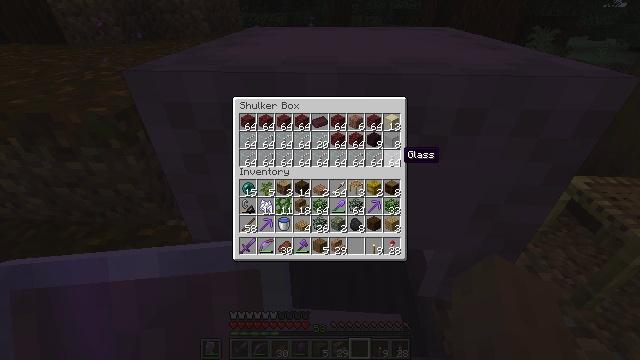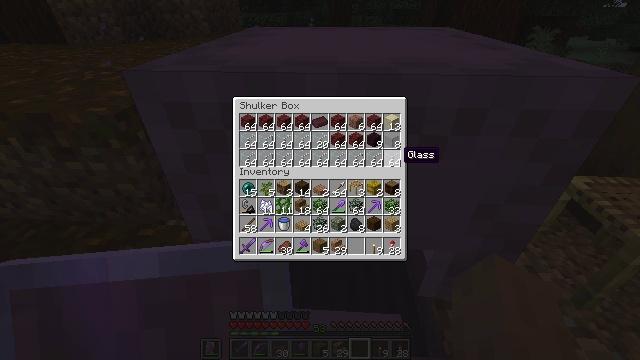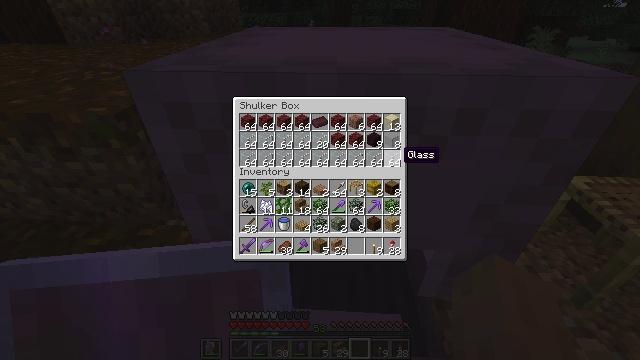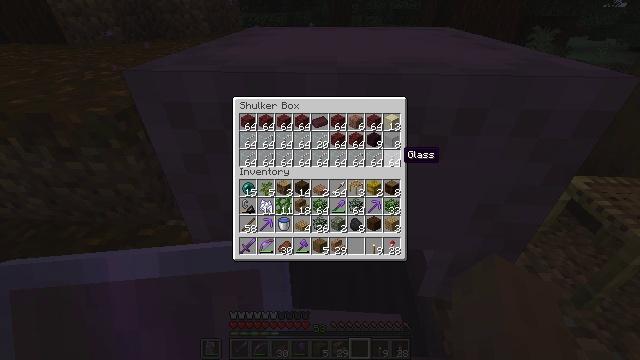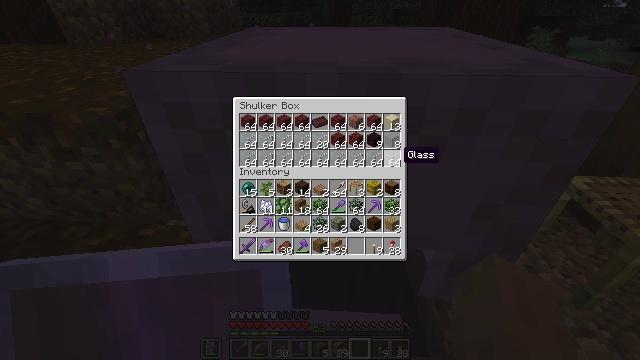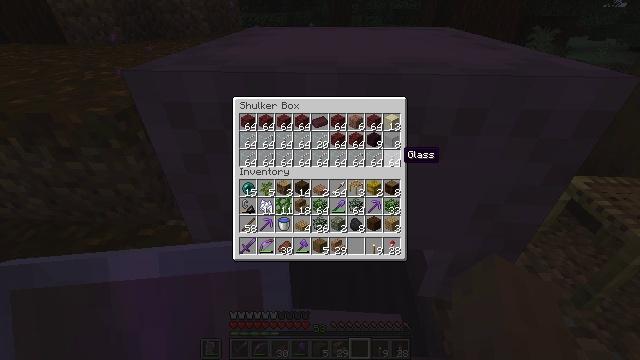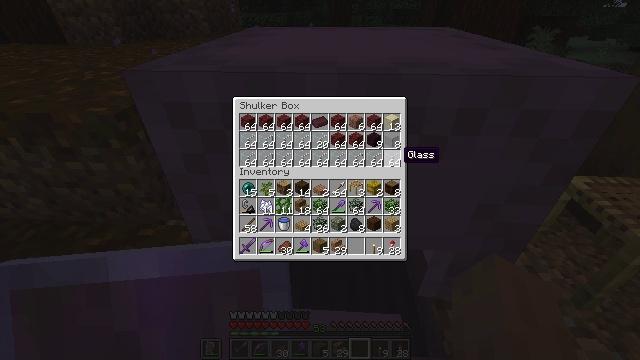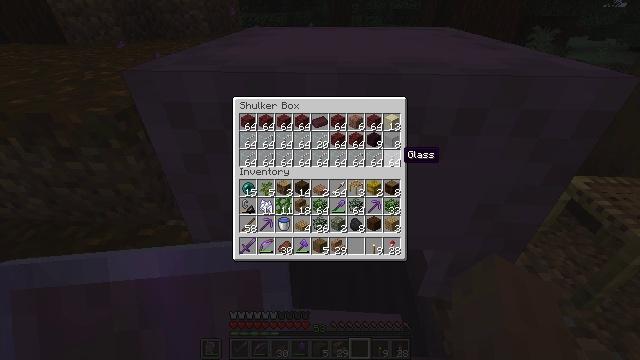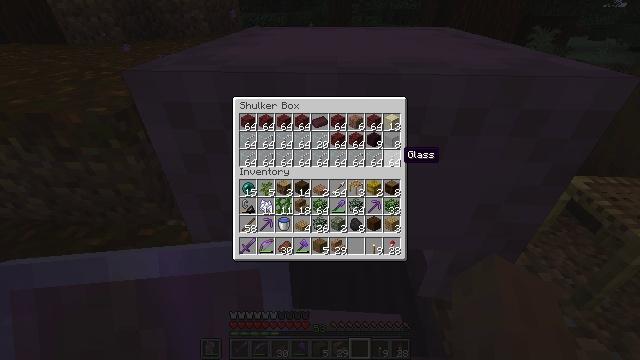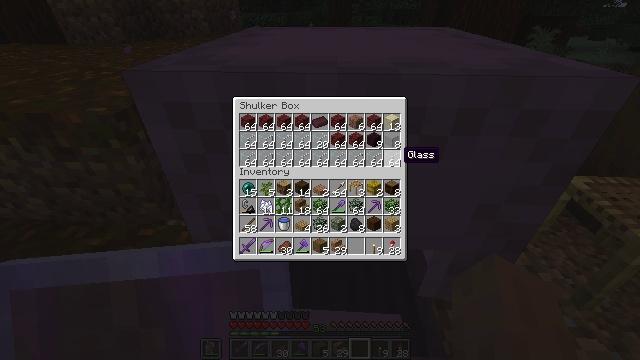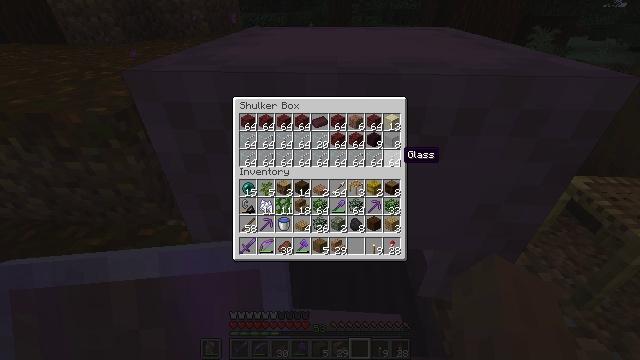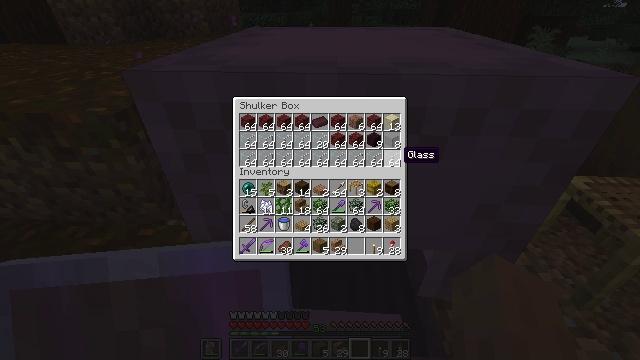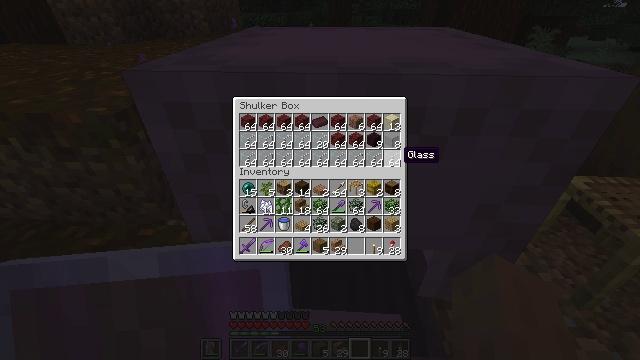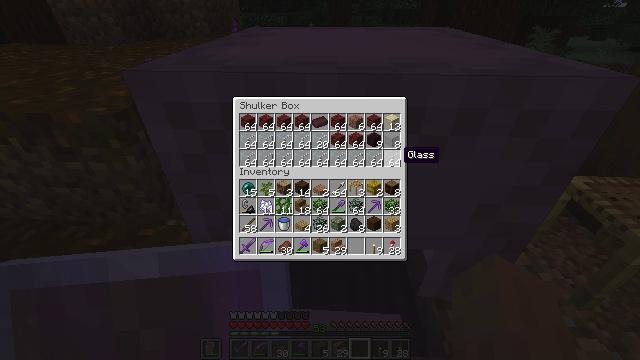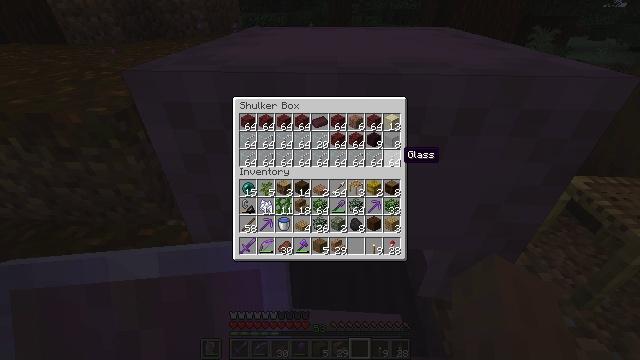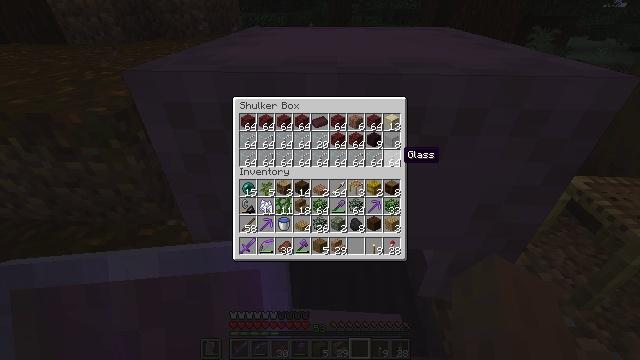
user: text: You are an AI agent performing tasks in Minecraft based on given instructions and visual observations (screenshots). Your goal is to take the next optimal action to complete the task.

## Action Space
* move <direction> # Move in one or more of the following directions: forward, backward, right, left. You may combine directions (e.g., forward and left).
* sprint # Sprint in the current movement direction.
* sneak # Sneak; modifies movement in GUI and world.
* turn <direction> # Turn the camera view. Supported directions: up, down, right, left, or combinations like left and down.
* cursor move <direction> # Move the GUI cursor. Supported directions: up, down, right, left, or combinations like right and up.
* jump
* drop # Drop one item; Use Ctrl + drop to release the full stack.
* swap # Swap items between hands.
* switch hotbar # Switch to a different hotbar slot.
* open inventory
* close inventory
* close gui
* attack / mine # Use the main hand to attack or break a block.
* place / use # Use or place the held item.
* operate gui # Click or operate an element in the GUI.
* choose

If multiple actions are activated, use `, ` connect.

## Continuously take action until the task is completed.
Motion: motion action
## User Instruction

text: Recycle the crafting table.
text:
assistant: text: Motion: no_op
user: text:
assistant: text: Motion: no_op
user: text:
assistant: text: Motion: no_op
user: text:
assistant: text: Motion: no_op
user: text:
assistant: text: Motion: no_op
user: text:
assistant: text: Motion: no_op
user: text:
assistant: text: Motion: no_op
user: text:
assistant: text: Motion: no_op
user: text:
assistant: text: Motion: no_op
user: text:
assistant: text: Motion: no_op
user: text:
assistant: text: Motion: no_op
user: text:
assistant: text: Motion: no_op
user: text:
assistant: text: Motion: no_op
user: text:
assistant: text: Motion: no_op
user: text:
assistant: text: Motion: no_op
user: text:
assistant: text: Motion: no_op
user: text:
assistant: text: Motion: no_op
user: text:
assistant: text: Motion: no_op
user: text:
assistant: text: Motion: no_op
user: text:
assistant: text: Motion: no_op
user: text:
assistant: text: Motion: no_op
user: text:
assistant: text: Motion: no_op
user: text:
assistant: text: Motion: no_op
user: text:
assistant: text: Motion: no_op
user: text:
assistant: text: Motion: no_op
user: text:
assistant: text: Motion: no_op
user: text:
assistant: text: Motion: no_op
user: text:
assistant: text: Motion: no_op
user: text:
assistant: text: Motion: no_op
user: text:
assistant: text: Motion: no_op